Field crop: maize
Growth stage: 2
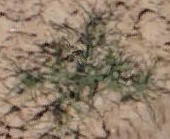
Species: salsola